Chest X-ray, PA view. Patient: 49 years old, sex M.
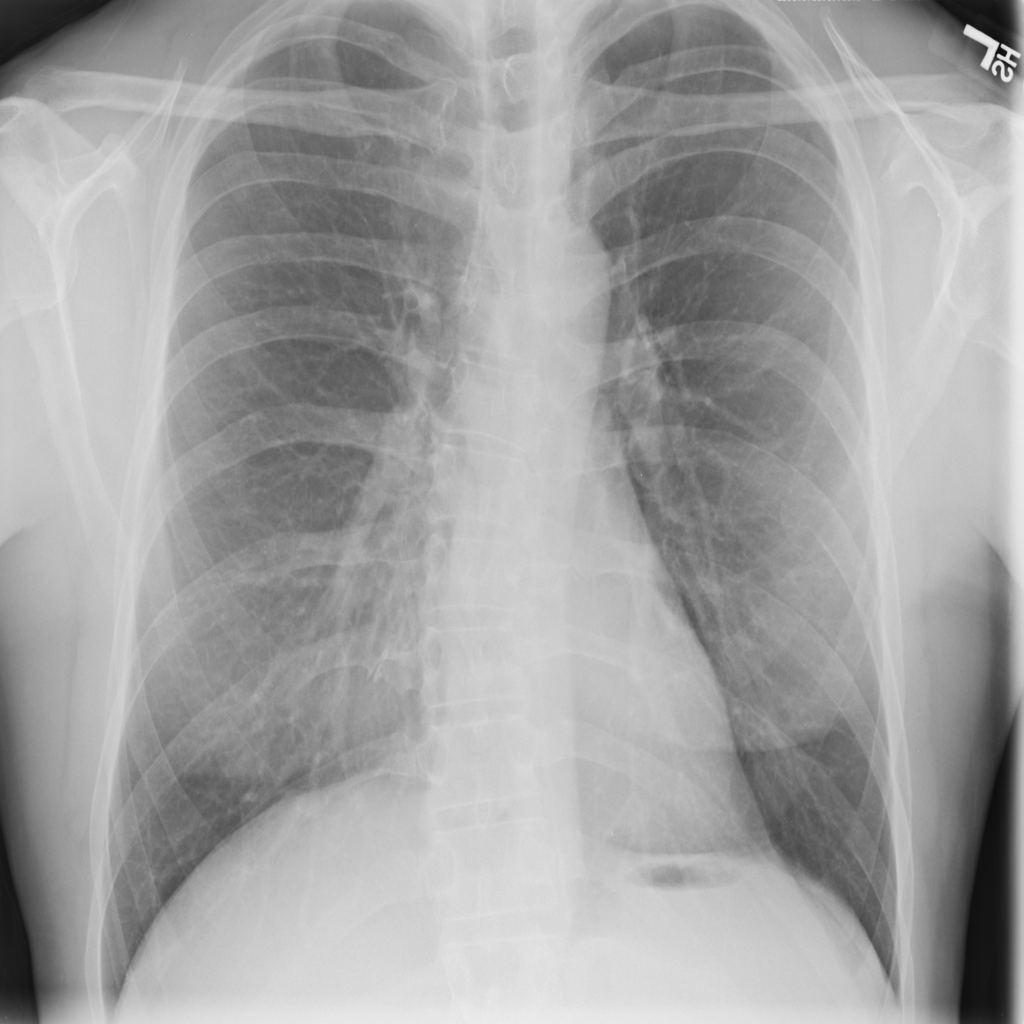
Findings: No Finding